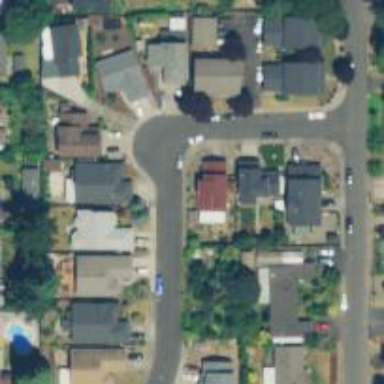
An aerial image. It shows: Residential road with sidewalk on the left side.